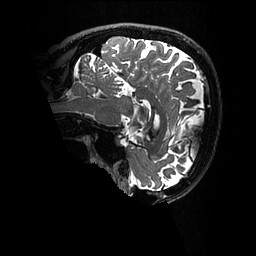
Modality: T2w
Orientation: sagittal
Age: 48
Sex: male
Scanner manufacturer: ge
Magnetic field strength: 3 T
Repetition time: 3.202 s
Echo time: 0.06623 s